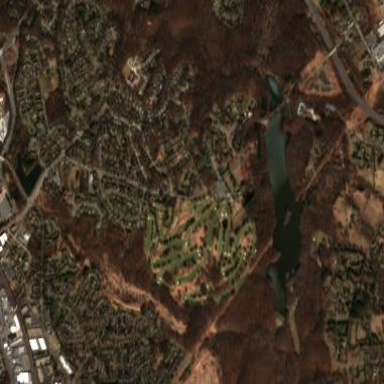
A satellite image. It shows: Golf course surrounded by greenery.